Interaction volume radius: 5 \u00c5
Interaction volume height: 25 \u00c5
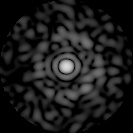
Disorder parameter: 0.8439